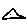
Label: triangle